Question: I am working on a ipad app where I am trying to style the navigation item(add an image) of a table view in a storyboard.
(following this youtube link
<URL>
)
I noticed that there is no image property for the navigation item, so i embedded it in a navigation controller.(set it as the initial view, set the image(navbar.png as you see in the pic, set it's name as test ) However, after i run the program in the simulator, my image does not show up and the title is "Peter" not "test" .
Ive also tried dragging a navigation bar unto the "recipeList" but it does not let me.
I added an image that i believe shows my entire storyboard so I Would appreciate it if I could get any insight into this.
Thank you
In case I was confusing, i am simply trying to get an image where i have the text "peter"

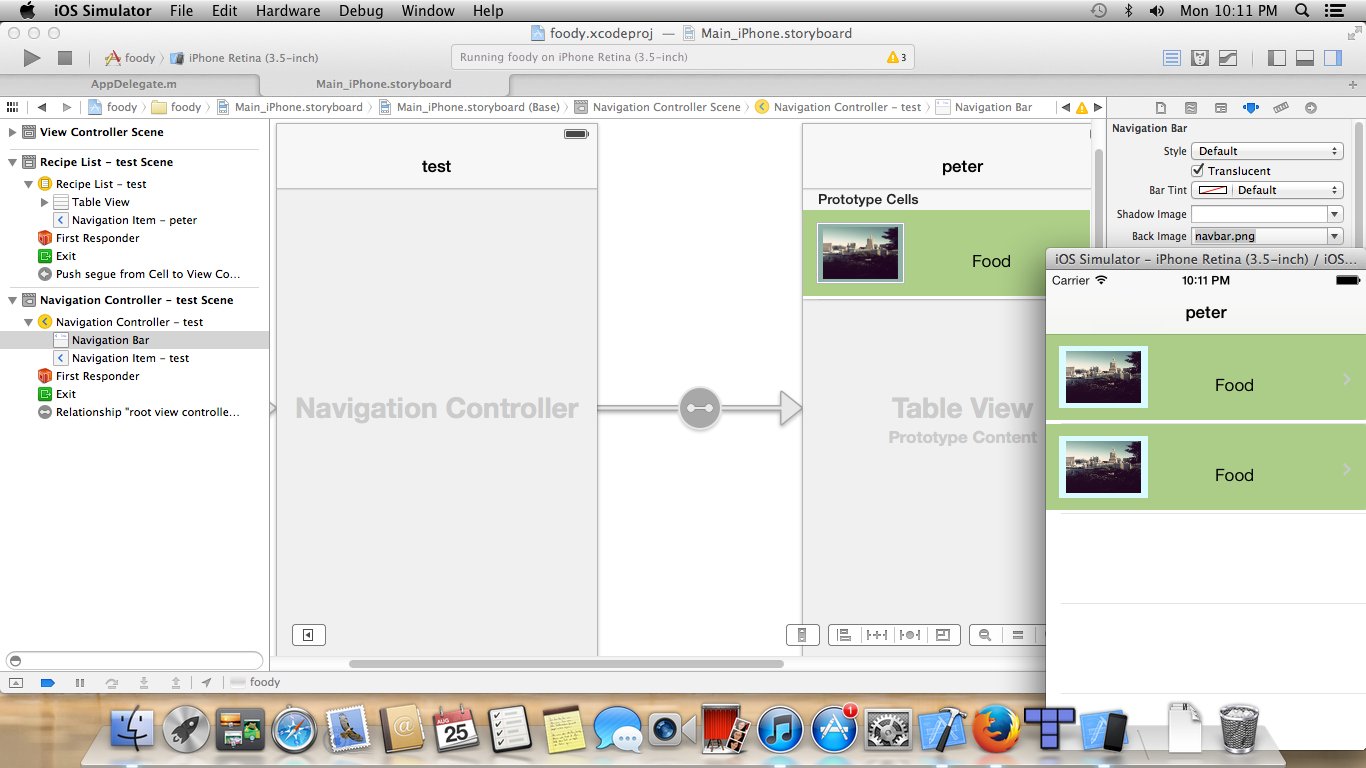
Answer: Use the following:
'''
UIImageView *imageView = [[UIImageView alloc] initWithImage:[UIImage imageNamed:@"yourImage.png"]];
self.navigationItem.titleView = imageView;
'''